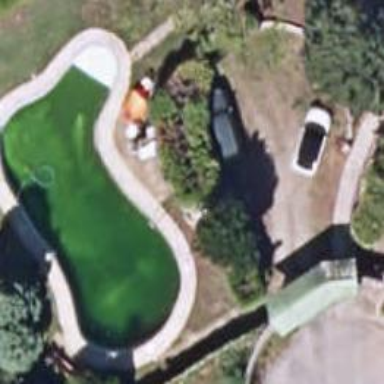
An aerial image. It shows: Swimming pool located in leisure land.